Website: bh-photo
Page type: customer-info-address
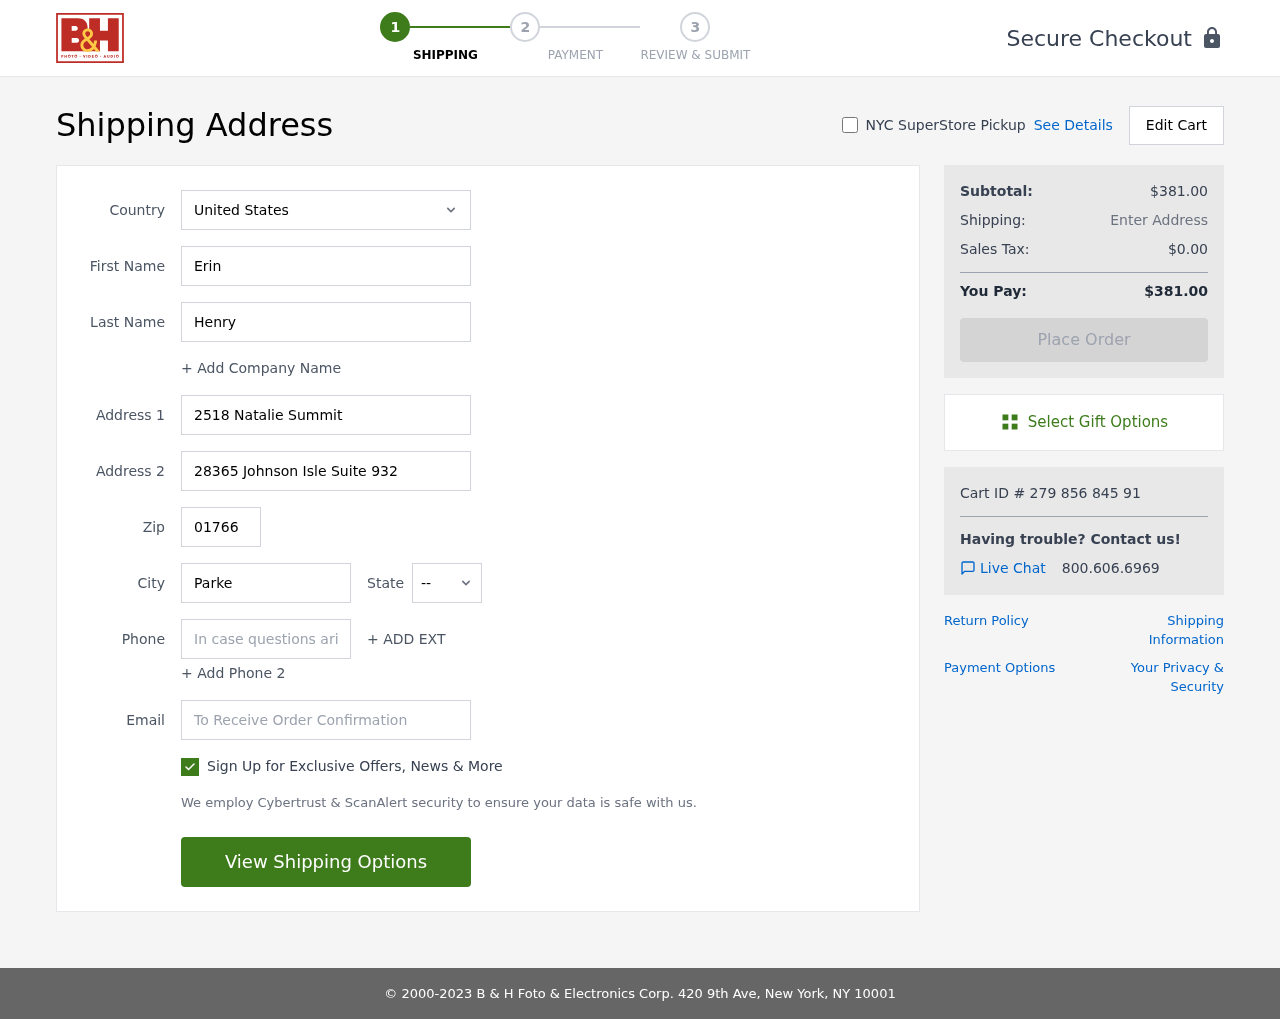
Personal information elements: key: PII_CITY
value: Parkerport
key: PII_COUNTRY
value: United States
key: PII_EMAIL
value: erin.henry@yahoo.com
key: PII_FIRSTNAME
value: Erin
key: PII_LASTNAME
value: Henry
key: PII_PHONE
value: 2123160569
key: PII_POSTCODE
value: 01766
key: PII_STATE_ABBR
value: RI
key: PII_STREET
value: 2518 Natalie Summit
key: PII_STREET2
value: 28365 Johnson Isle Suite 932
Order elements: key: ORDER_SUBTOTAL
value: $381.00
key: ORDER_TAX
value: $0.00
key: ORDER_TOTAL
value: $381.00
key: ORDER_ID
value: Cart ID # 279 856 845 91